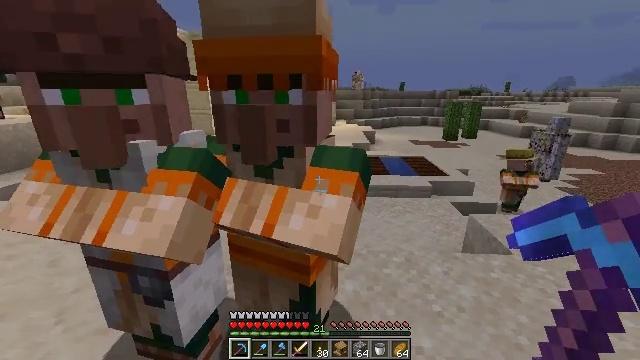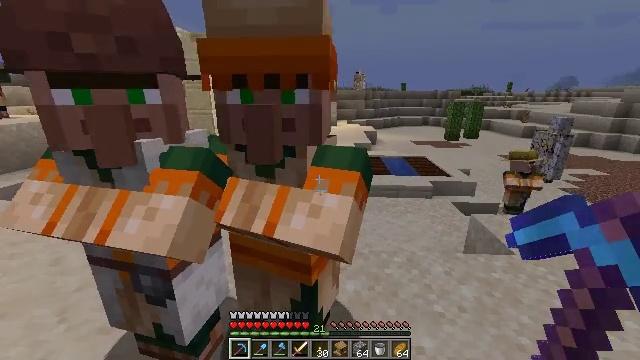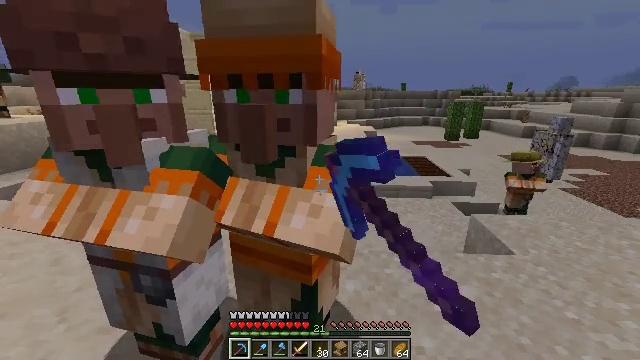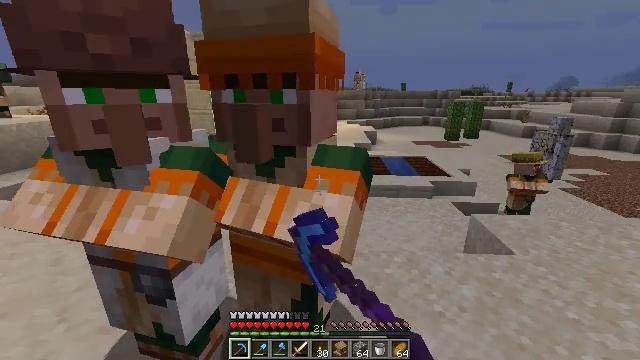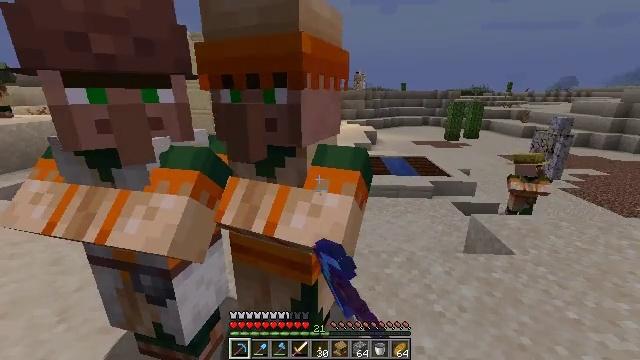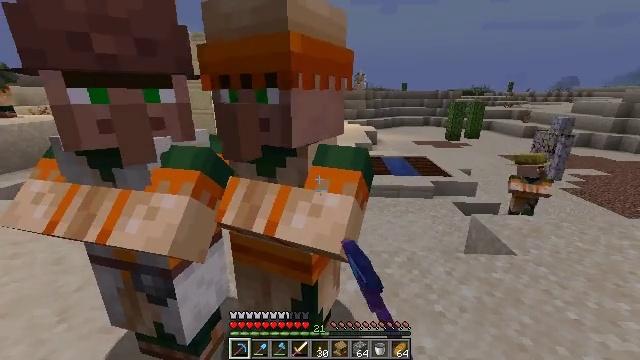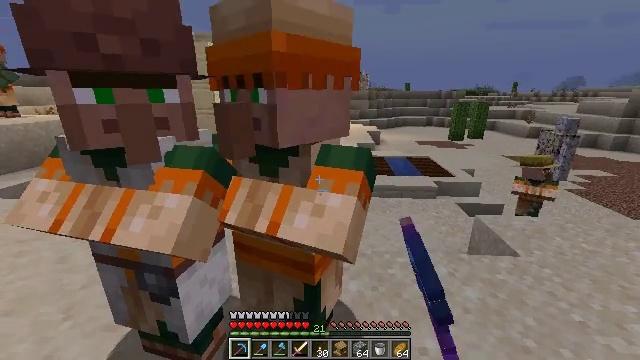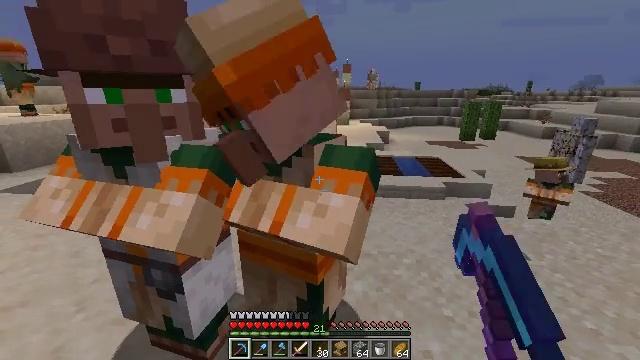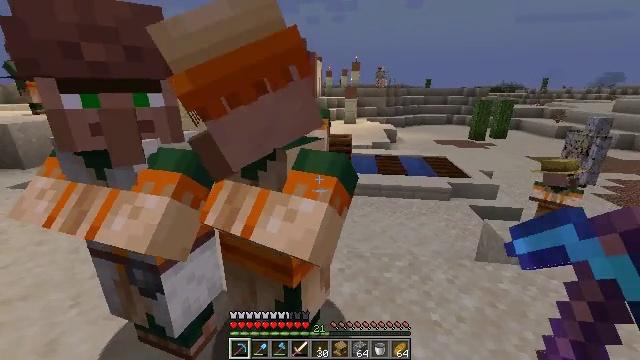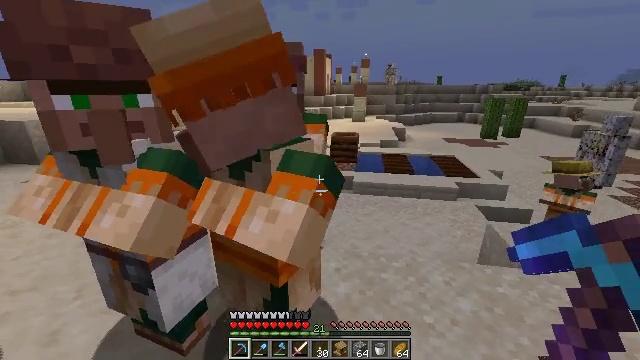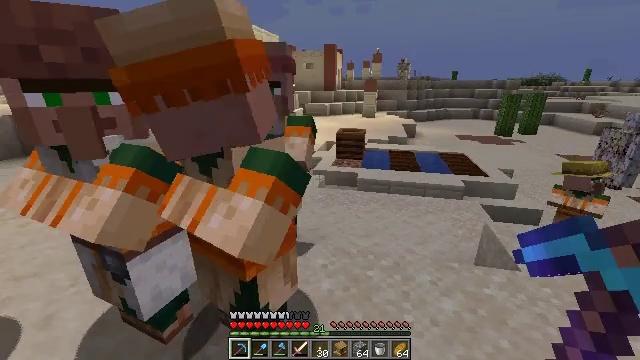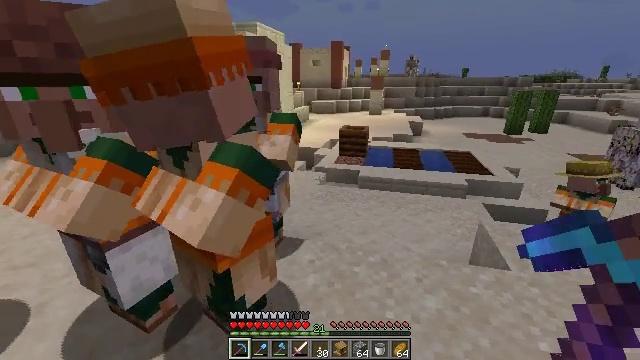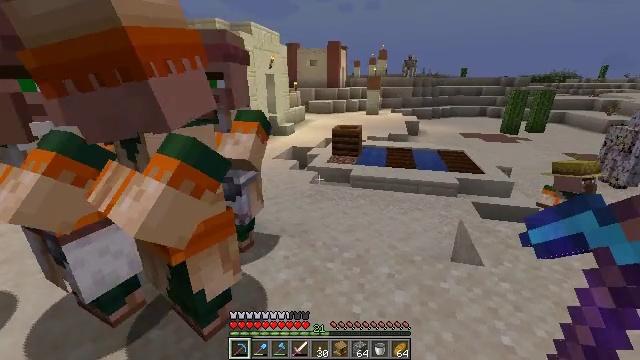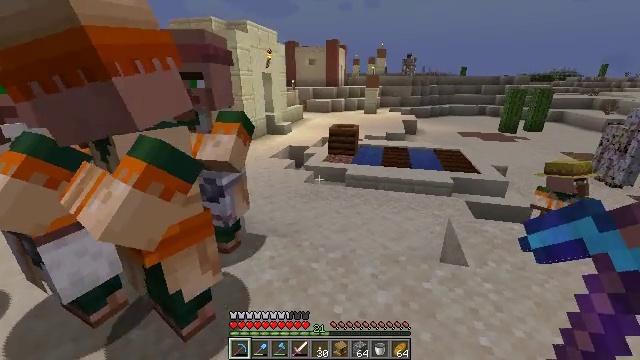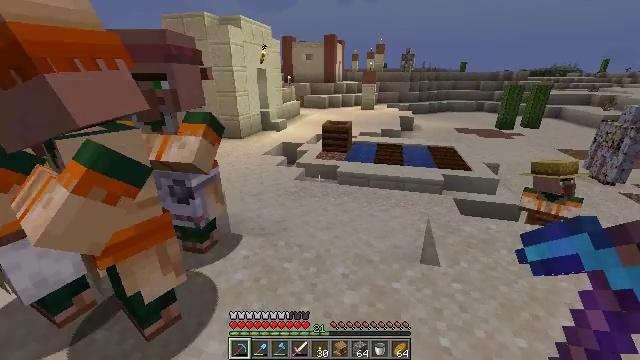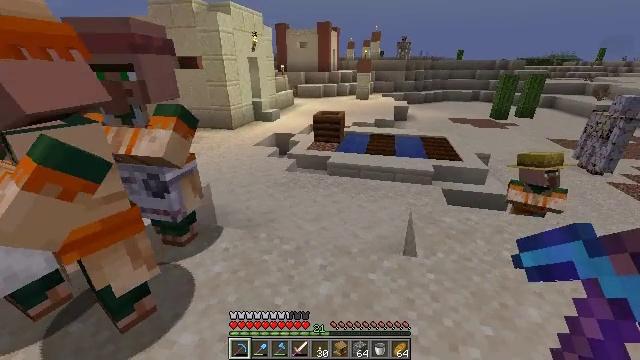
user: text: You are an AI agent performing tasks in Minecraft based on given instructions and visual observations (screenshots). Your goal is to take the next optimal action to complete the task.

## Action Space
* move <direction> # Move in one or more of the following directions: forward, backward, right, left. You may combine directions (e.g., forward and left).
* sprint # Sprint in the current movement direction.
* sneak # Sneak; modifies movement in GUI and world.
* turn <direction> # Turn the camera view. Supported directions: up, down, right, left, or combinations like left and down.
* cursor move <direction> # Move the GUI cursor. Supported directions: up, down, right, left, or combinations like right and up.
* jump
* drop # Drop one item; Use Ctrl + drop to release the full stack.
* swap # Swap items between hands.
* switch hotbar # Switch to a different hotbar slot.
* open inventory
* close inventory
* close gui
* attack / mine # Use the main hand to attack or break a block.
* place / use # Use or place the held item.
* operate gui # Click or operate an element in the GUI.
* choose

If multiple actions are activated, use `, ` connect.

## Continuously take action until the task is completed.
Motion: motion action
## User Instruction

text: Hold left click to mine smooth sandstone.
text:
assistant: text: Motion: use / place
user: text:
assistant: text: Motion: use / place
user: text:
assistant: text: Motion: use / place
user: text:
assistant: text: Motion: use / place
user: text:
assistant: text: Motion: no_op
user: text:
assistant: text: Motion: no_op
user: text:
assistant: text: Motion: move right, turn left
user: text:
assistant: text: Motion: move right, turn left
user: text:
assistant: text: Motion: move right, turn left
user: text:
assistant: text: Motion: move right, turn left
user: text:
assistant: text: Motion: move right, turn left
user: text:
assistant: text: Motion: move right
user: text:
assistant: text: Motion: move right
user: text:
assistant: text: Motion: move right
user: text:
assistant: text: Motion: move right, turn down
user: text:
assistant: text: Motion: move right, turn down
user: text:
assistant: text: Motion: no_op
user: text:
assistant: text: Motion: no_op
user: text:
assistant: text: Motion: no_op
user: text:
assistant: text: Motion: no_op
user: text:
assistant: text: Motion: no_op
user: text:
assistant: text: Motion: no_op
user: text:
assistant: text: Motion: no_op
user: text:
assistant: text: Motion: turn left
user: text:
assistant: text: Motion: turn left
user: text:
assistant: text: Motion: turn left
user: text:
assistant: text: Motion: turn left
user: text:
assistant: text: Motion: turn left and down
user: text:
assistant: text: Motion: turn left and down
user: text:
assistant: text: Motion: no_op